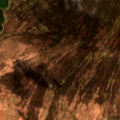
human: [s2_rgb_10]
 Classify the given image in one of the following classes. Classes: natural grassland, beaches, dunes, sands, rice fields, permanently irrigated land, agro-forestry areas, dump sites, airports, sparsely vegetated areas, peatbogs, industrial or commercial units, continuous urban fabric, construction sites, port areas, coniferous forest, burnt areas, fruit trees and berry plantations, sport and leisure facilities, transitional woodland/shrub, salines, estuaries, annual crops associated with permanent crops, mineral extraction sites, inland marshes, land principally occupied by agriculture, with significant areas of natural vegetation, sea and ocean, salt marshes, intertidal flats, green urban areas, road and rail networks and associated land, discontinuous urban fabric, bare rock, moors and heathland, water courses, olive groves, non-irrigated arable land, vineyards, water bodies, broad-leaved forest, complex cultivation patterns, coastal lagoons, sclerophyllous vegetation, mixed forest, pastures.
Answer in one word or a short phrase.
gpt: moors and heathland, transitional woodland/shrub, peatbogs